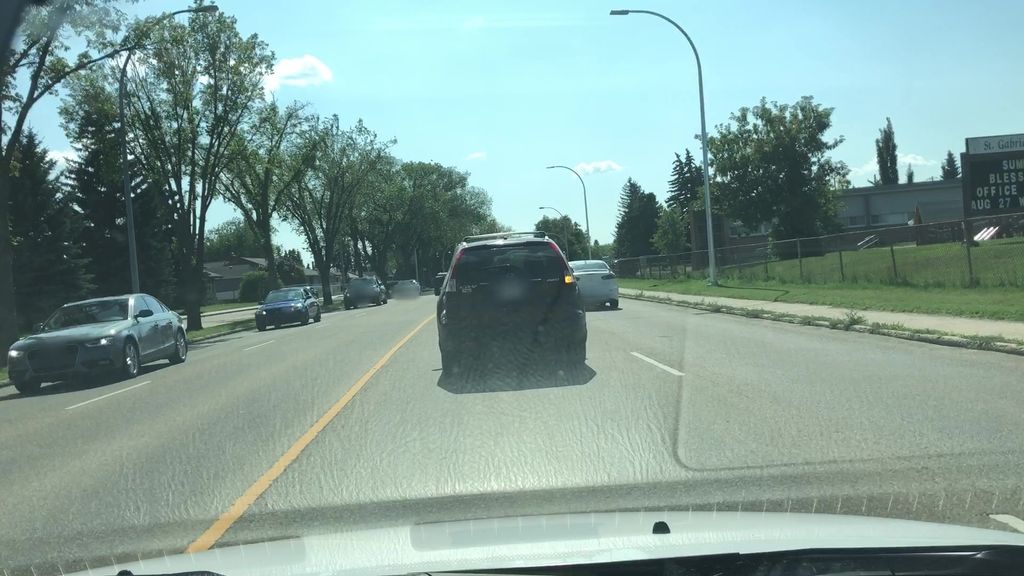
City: edmonton